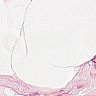
Metastatic tissue present: no